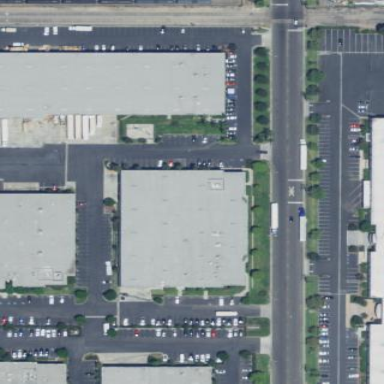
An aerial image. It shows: Warehouse.